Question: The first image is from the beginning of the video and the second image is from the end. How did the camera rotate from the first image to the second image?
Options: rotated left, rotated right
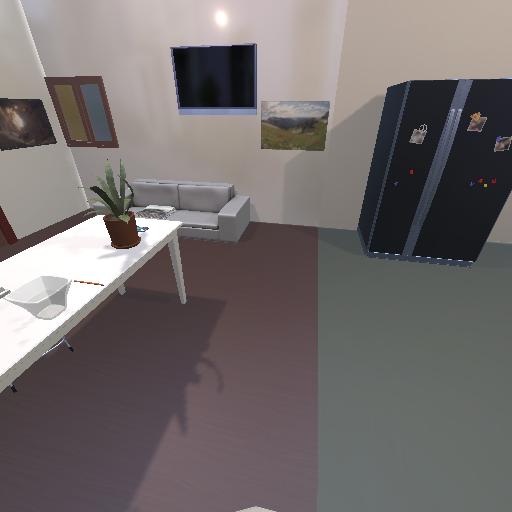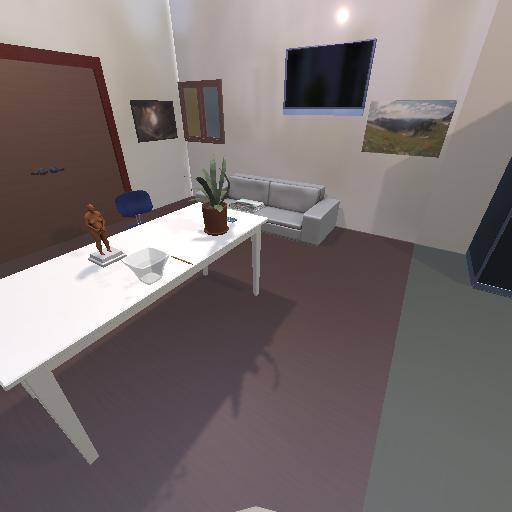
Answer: rotated left